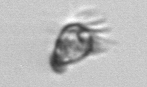
Label: Paratontonia_gracillima